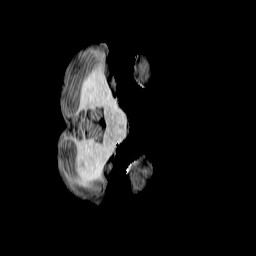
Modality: T1w
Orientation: axial
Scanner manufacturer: ge
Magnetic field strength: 3 T
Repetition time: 0.00766 s
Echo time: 0.003476 s